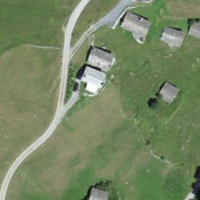
EUNIS habitat code: 24
Species observed at this site:
Silene dioica